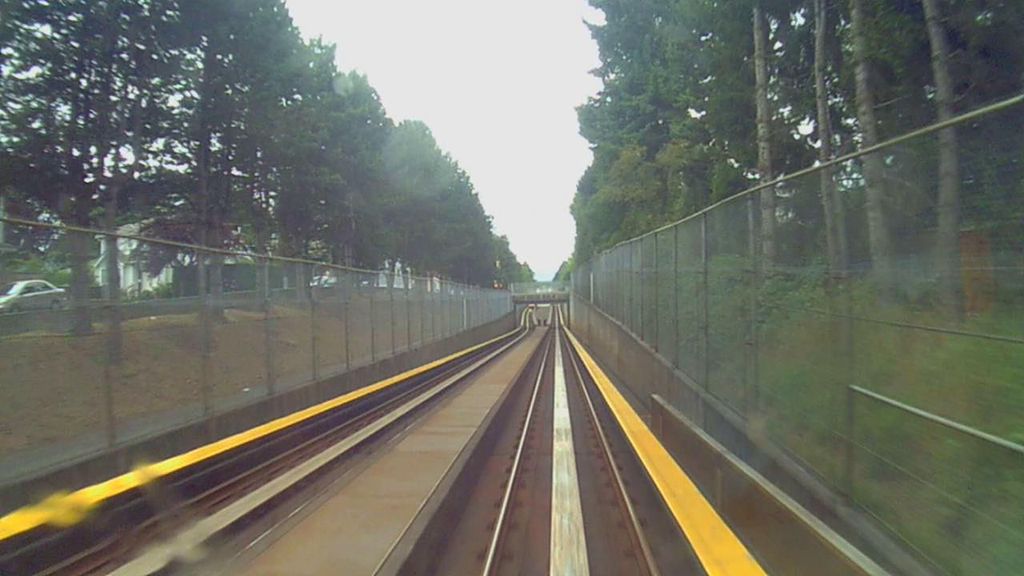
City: vancouver